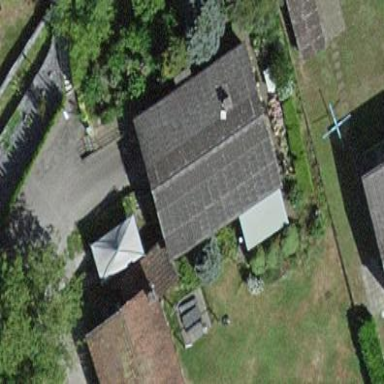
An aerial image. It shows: Building with tile roof.